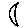
Label: moon